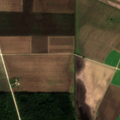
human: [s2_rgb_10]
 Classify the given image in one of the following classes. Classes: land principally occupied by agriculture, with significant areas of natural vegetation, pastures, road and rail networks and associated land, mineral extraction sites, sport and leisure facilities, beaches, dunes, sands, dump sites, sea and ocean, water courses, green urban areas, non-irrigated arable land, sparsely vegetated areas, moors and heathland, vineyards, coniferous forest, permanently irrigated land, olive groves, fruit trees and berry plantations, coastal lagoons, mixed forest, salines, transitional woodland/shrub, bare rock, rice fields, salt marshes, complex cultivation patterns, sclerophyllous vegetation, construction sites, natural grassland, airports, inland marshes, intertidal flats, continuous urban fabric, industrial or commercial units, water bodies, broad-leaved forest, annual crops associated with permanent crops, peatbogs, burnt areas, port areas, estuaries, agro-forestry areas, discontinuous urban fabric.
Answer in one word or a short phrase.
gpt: non-irrigated arable land, broad-leaved forest